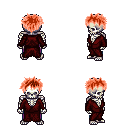
a pixel art fantasy rpg character, male body template, skeleton, red robe, magenta pants, red bedhead hairstyle, four views (front, back, left, right), 2x2 character sprite sheet, small pixel art, hard edges, no anti-aliasing